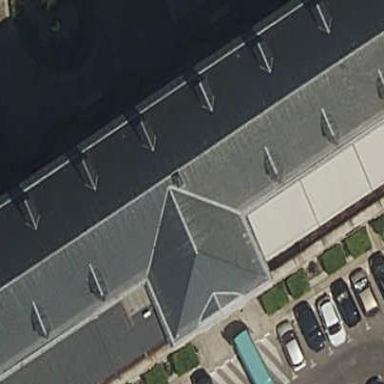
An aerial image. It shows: Building with gabled roof made of slate.